Field crop: tomato
Growth stage: 1
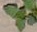
Species: solanum